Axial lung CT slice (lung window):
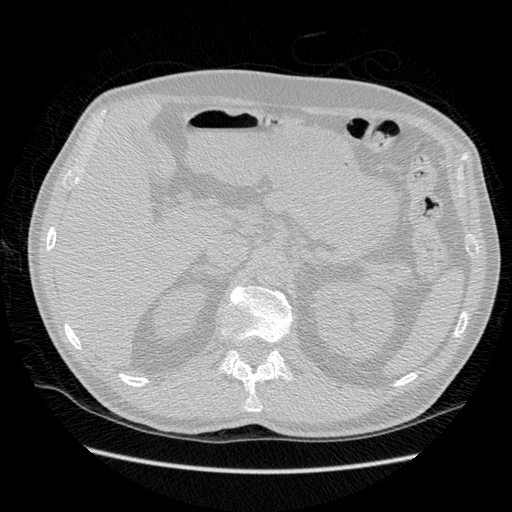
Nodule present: no